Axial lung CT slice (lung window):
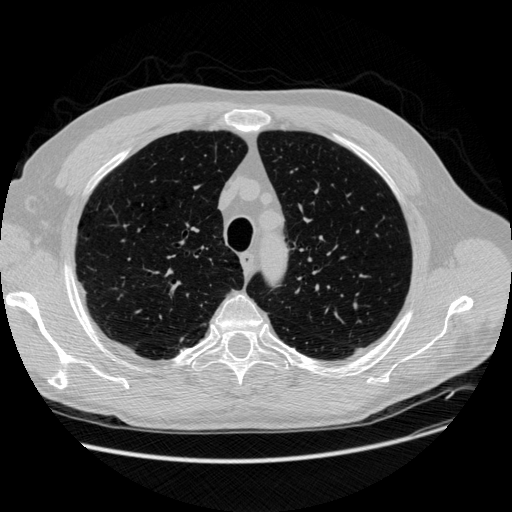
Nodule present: no